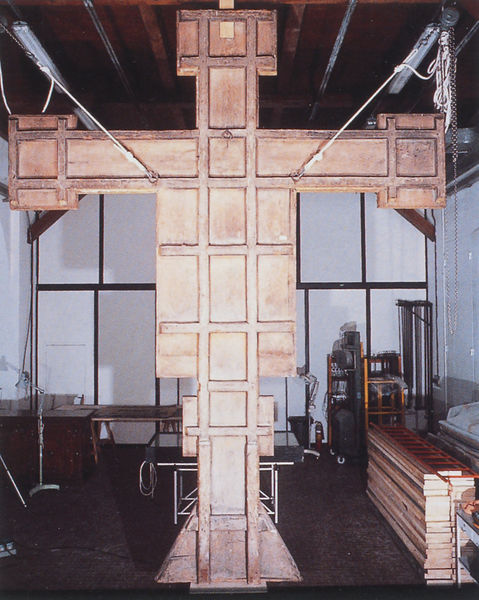
Titel: La Croce di S. Maria Novella
Künstler: Giotto di Bondone
Standort: Florenz, S. Maria Novella (EU - I - Toskana)
Schlagwörter: dunkel, fenster, holz, orange, tisch, weiss, zimmer, muster, regal, wand, stein, felder, gitter, kirche, strick, decke, skulptur, leine, kette, latten, leiter, seile, atelier, metall, balken, gestell, foto, messing, gerüst, hängen, kreuz, rechteck, seil, rückseite, hinten, quadrate, rückansicht, werkstatt, christus, jesus, kreuzigung, konstruktion, aufgehängt, heilig, fotographie, geometrie, christentum, raster, altaraufsatz, restauration, restaurierung, spannen, reparatur, kirchenausstattung, aufhängung, leisten atelier, kein jesus, kreuzaltar, sacred